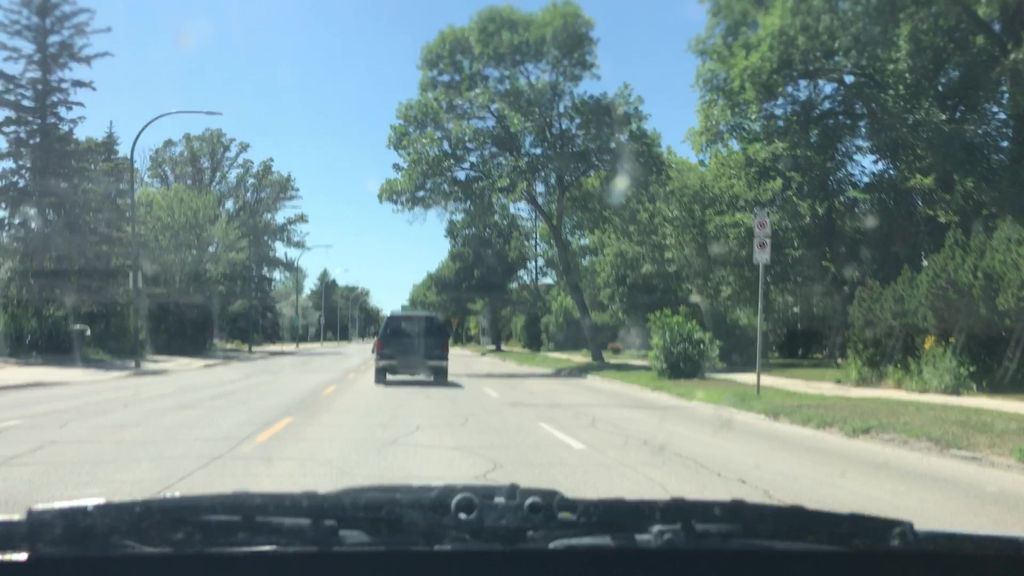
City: winnipeg